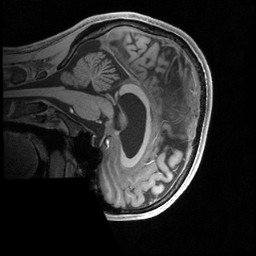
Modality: T1w
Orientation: sagittal
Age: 19
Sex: male
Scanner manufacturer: siemens
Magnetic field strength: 3 T
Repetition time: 2.4 s
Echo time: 0.00224 s